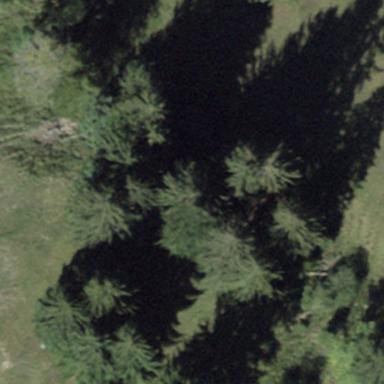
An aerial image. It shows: Forest area.